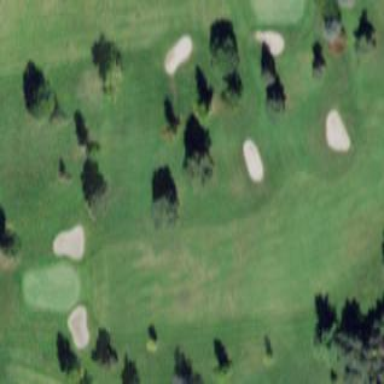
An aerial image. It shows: Golf fairway surrounded by grass.